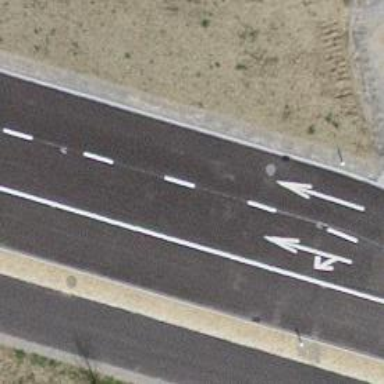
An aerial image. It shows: Primary road with asphalt surface. There is separate sidewalk.